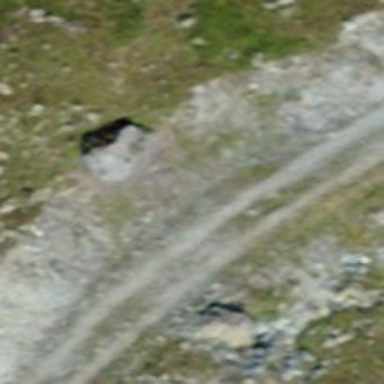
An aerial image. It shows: Gravel track with Grade 3 quality.